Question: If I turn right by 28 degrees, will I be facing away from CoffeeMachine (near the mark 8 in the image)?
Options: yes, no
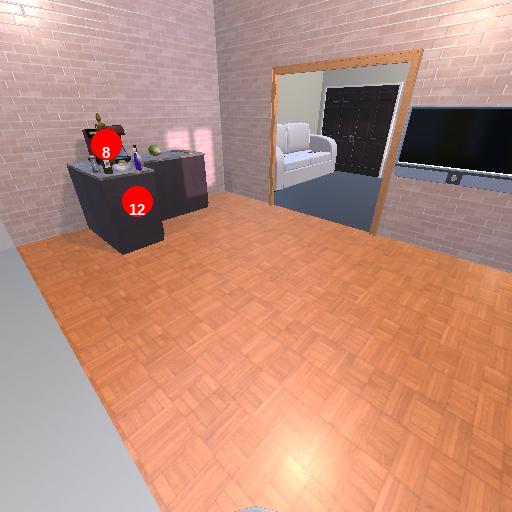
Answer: yes